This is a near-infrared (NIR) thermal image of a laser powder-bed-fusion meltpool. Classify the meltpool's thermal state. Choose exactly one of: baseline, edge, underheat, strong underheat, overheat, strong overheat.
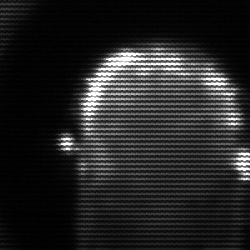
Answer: baseline